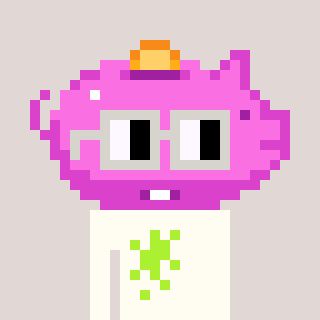
a pixel art character with square light gray glasses, a piggybank-shaped head and a grayscale-colored body on a warm background